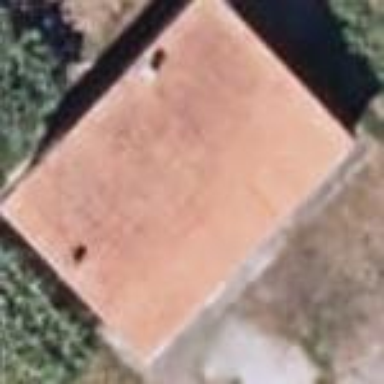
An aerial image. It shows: Simple house.